Question: I have referred the link <URL> to set up a n SVN repo for a project that I am developing right now. I am using Ubuntu 10.04.
I did as mentioned in the link provided and when I finally executed the below given command in the terminal
'''
svn import /path/to/import/directory file:///path/to/repos/project
'''
I got a screen whose picture has been attached with this. please have a look in to that and tell me what to do next. Thanks :)-

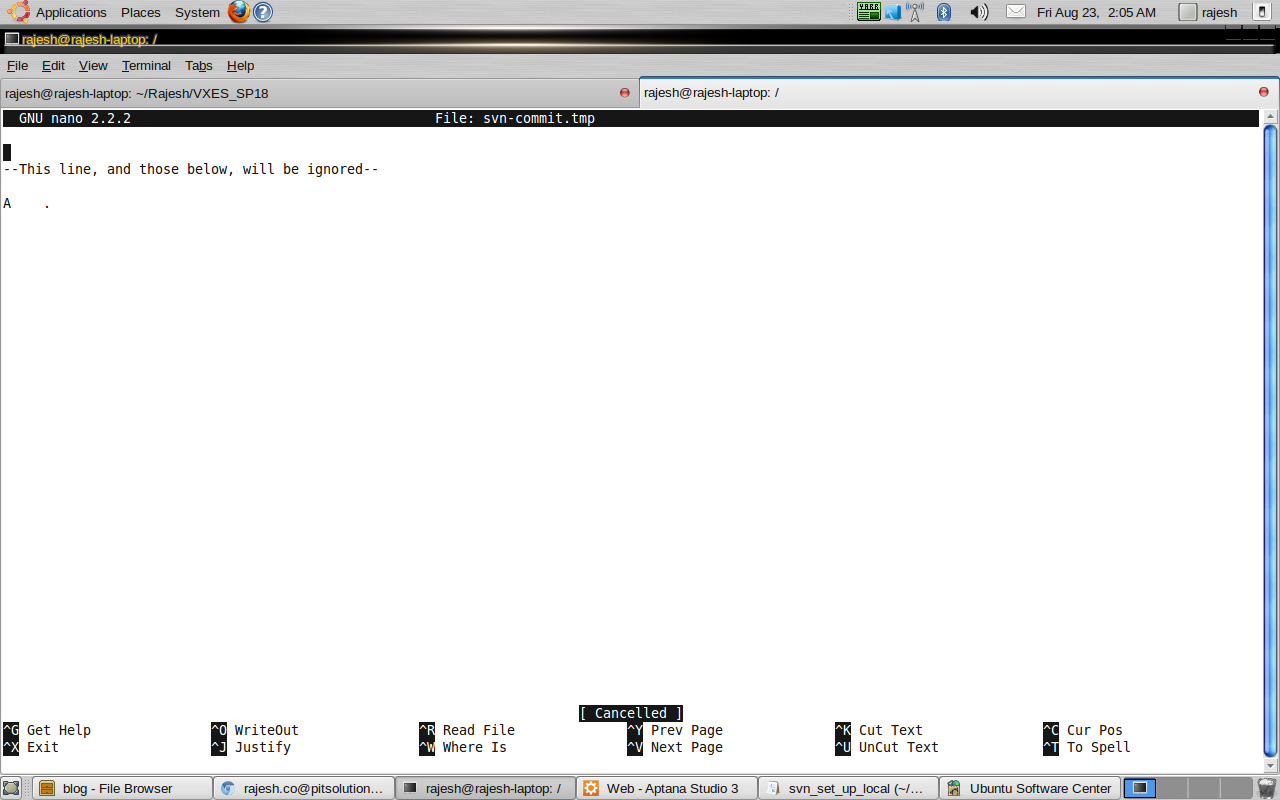
Answer: You've been put into the editor to write your commit message.
The commit message describes what your commit does. For a commit like this I'd probably do something like "initial import"
You can provide the commit on the command line with '-m "initial import"' or by putting your message in a file and reference the file e.g. '-F svn.commit.tmp'
This is covered in this section of the svnbook:
<URL>